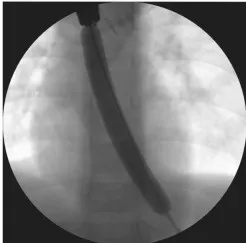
Upper gastrointestinal series.
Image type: radiology (x_ray)